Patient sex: M
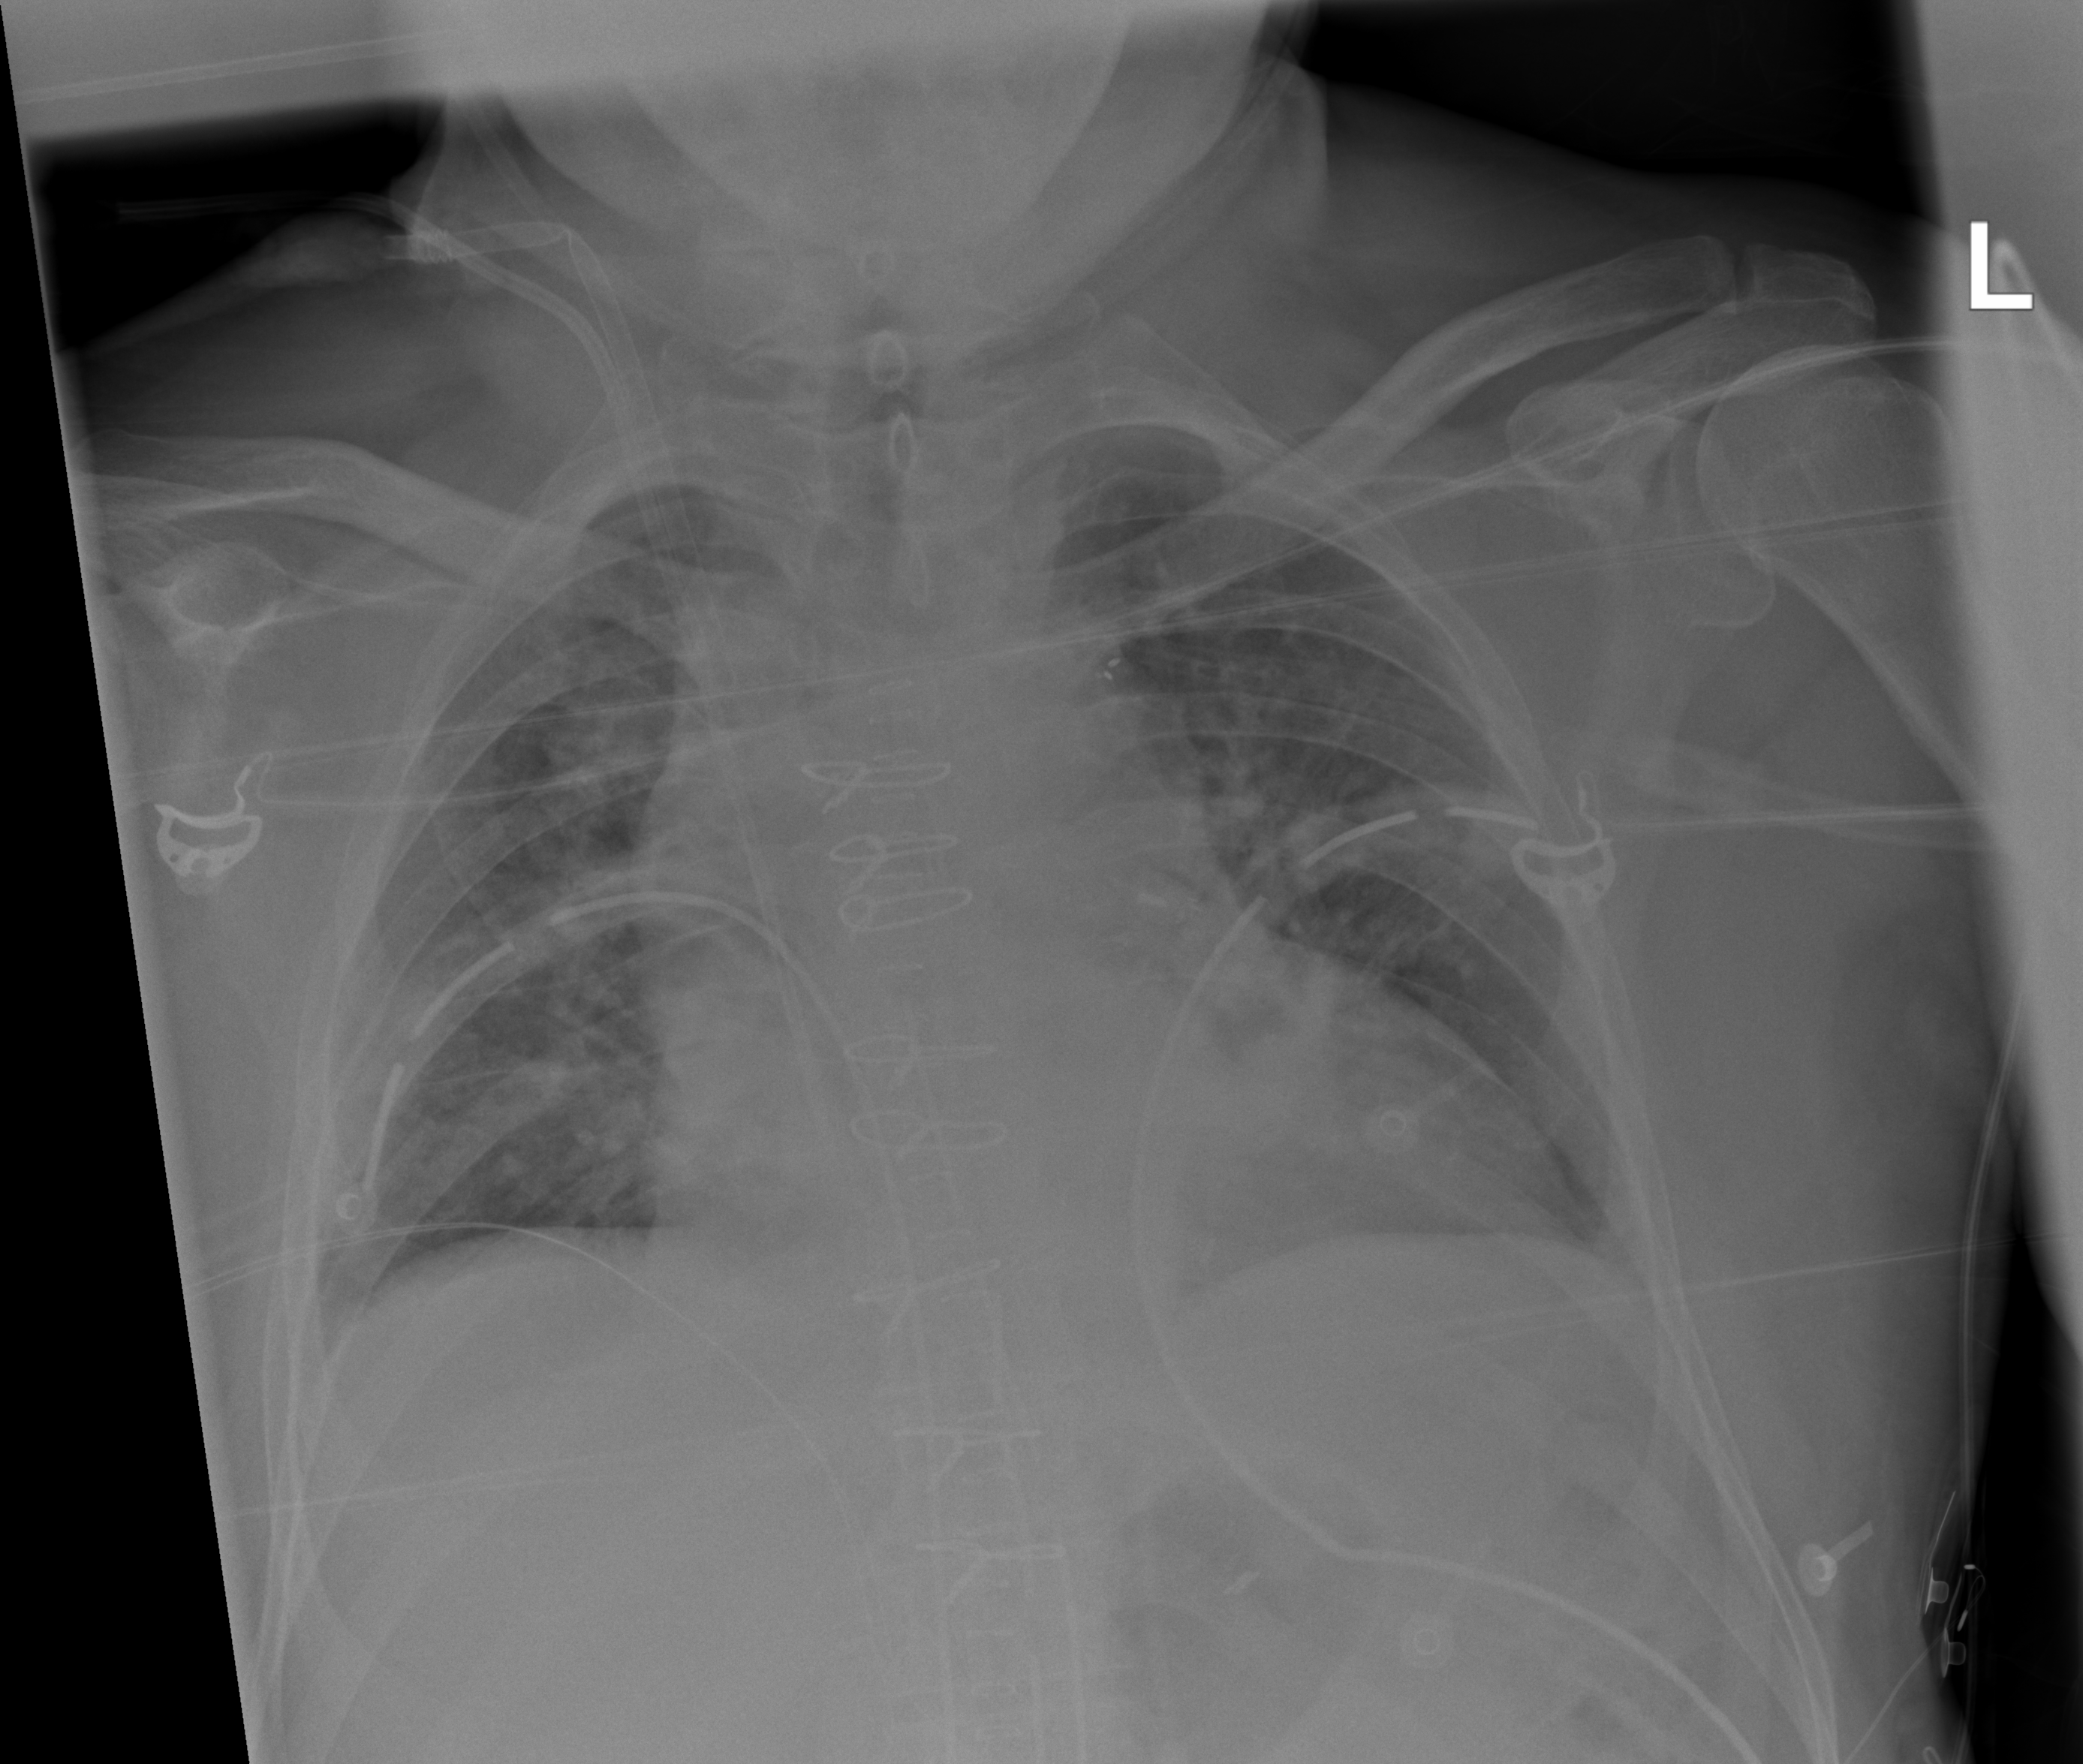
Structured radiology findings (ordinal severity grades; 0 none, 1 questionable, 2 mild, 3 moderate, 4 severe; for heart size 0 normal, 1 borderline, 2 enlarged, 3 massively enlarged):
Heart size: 1
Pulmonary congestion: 2
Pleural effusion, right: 0
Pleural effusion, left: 0
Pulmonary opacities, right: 0
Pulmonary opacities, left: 0
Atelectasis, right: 0
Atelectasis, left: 0